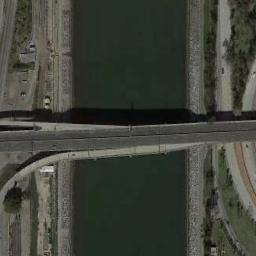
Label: bridge